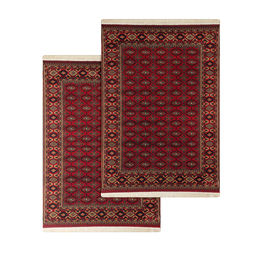
Label: decoration